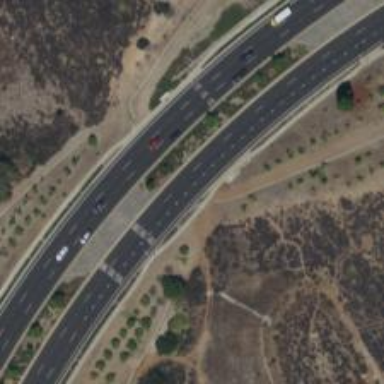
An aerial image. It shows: Expressway with asphalt surface classified as trunk highway.